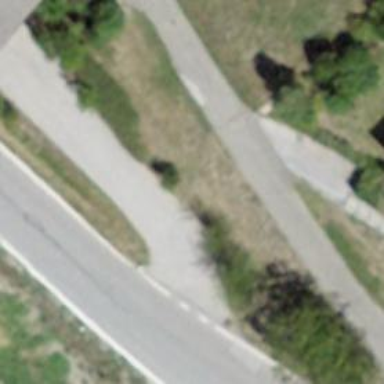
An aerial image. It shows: Alley classified as service road.